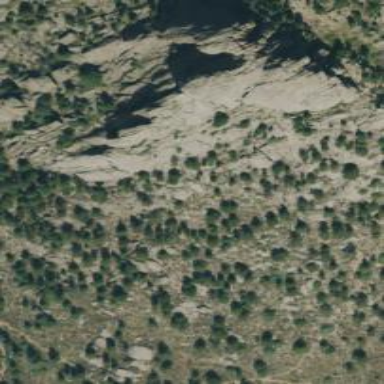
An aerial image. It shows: Crag for climbing surrounded by bare rock.